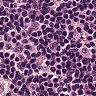
Metastatic tissue present: no